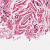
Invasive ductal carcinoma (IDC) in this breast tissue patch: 0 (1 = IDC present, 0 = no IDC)